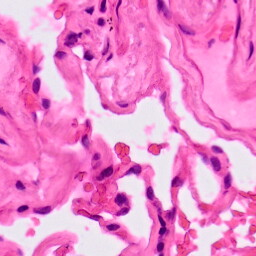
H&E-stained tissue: Lung